二年级 · 变换几何

左边这个图形是轴对称图形。( $\quad$ )
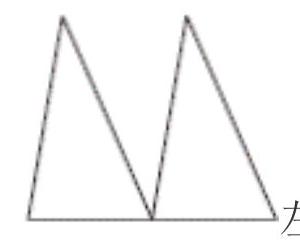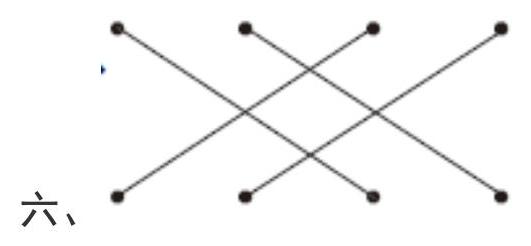
答案: 错